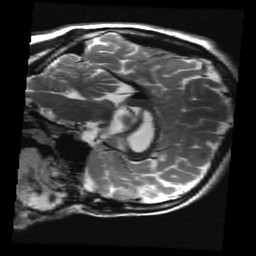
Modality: T2w
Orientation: sagittal
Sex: male
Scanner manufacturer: ge
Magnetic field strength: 3 T
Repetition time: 5 s
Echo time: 0.101 s